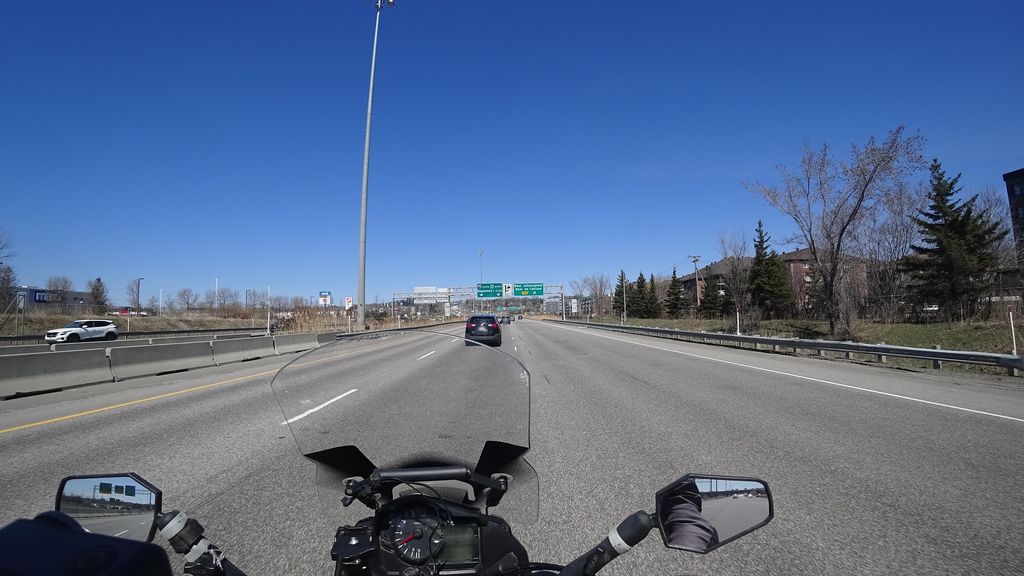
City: quebec_city